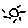
Label: sun